Question: I've made a program that checks if a given positive integer is a prime or perfect number.The problem I'm facing is I created a function "readNumber" that works as a check loop to ensure that input is a positive integer.But if I enter a negative value and then an acceptable one it shows previous values aswell.I attach a screenshot of the command prompt text to make myself more clear.
Below is my code

'''
#include<stdio.h>
int checkperfectnumber(int);
int checkprimenumber(int);
int readNumber(int);
int main(){
int num, x, y, result;
printf("
Give a positive integer number:
");
scanf("%d",&num);
y = readNumber(num);
x = checkperfectnumber(num);
result = checkprimenumber(num);
if (num == 1)
printf("1 is nor a prime neither a perfect number");
else if (x == num)
printf("%d is a perfect number
",num);
else if ( result == 1 )
printf("%d is a prime number.
", num);
else
printf("%d is nor prime neither a perfect number.
", num);
return 0;
}
//perfect number function
int checkperfectnumber(int numbr){
int a=1, sum=0;
while(a < numbr){
if(numbr % a == 0)
sum=sum+a;
a++;
}
return(sum);
}
//prime number function
int checkprimenumber(int a)
{
int c;
for ( c = 2 ; c <= a - 1 ; c++ )
{
if ( a%c == 0 )
return 0;
}
return 1;
}
//input check function
int readNumber(int b){
while (b < 0)
{
printf("Wrong input.
Please insert a positive integer.");
main();
break;
}
}
'''
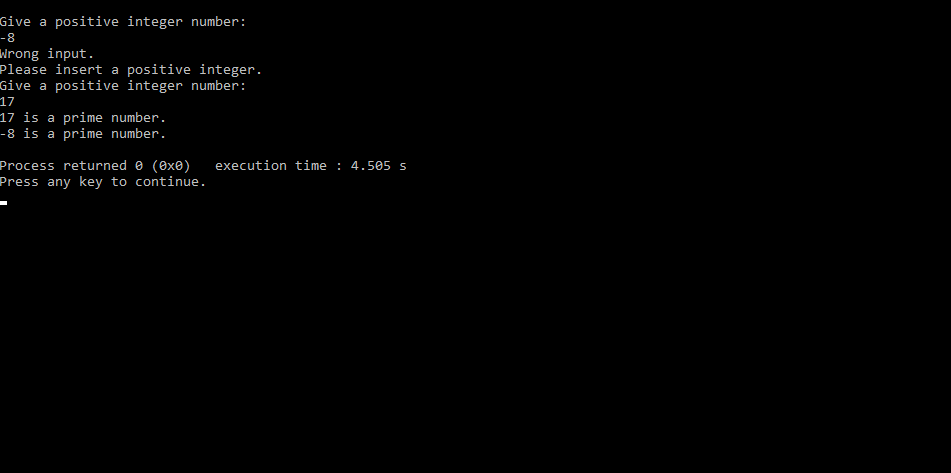
Answer: Quick fix is have the program exit after executing 'main()' from 'readNumber()'.
To do this, Add '#include <stdlib.h>' and replace 'break;' in the function 'readNumber()' to 'exit(0);'.
Better solution is having the function 'readNumber()', not 'main()', read numbers and stop calling 'main()' recursively.
It will be like this:
'''
#include<stdio.h>
int checkperfectnumber(int);
int checkprimenumber(int);
int readNumber(void);
int main(){
int num, x, y, result;
printf("
Give a positive integer number:
");
num = readNumber();
x = checkperfectnumber(num);
result = checkprimenumber(num);
if (num == 1)
printf("1 is nor a prime neither a perfect number");
else if (x == num)
printf("%d is a perfect number
",num);
else if ( result == 1 )
printf("%d is a prime number.
", num);
else
printf("%d is nor prime neither a perfect number.
", num);
return 0;
}
//perfect number function
int checkperfectnumber(int numbr){
int a=1, sum=0;
while(a < numbr){
if(numbr % a == 0)
sum=sum+a;
a++;
}
return(sum);
}
//prime number function
int checkprimenumber(int a)
{
int c;
for ( c = 2 ; c <= a - 1 ; c++ )
{
if ( a%c == 0 )
return 0;
}
return 1;
}
//input check function
int readNumber(void){
for (;;)
{
int b;
scanf("%d",&b);
if (b >= 0) return b; /* 0 is not positive, but this condition is !(b < 0) */
printf("Wrong input.
Please insert a positive integer.");
}
}
'''